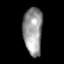
Tissue: lung
Cell type: Others
Senescence score: 0.2023
Nuclear area (px): 902
Mean DAPI intensity: 150.727